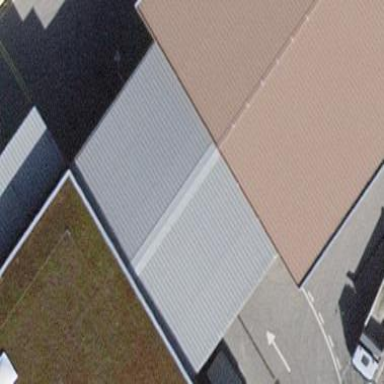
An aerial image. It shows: View of roof of building.